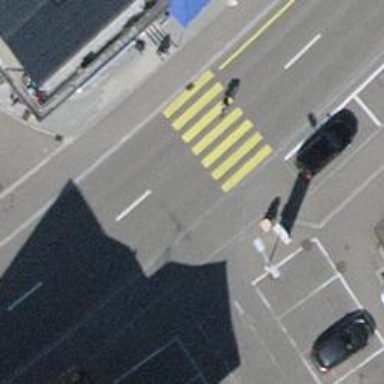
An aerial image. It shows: Zebra crossing on the road.